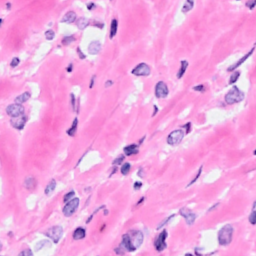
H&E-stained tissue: Breast